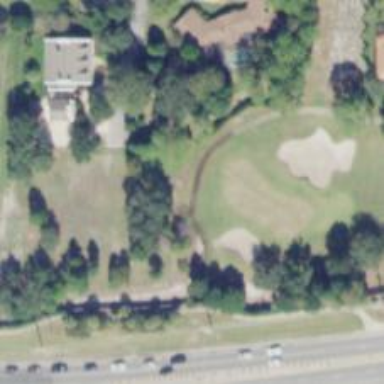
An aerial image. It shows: Service road designated as golf cart path.